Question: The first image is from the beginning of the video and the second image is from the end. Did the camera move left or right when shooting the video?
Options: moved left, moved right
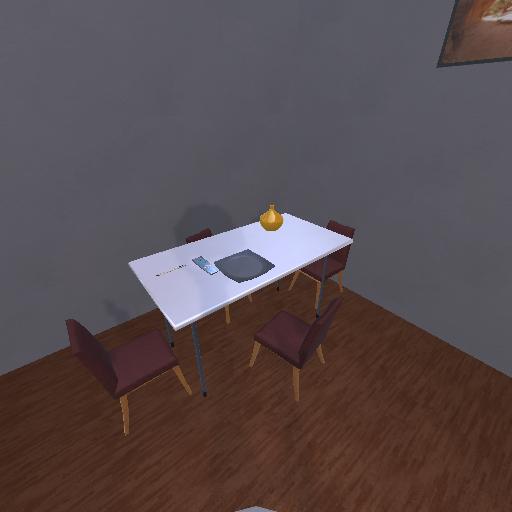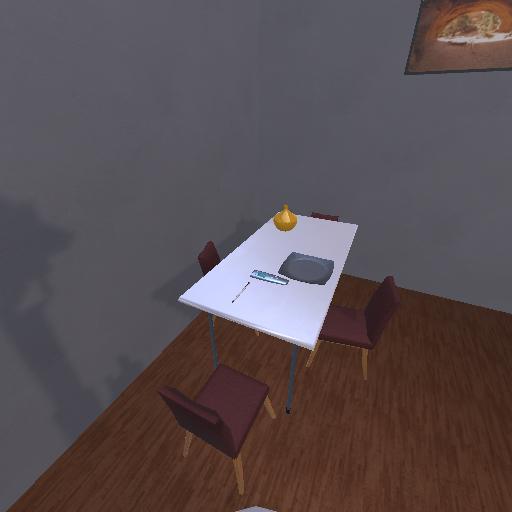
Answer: moved left